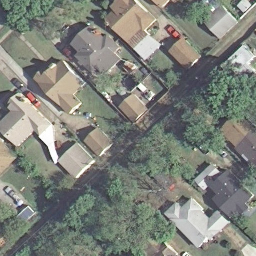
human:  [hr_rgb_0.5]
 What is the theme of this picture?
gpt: medium residential

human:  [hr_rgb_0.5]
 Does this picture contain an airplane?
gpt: no

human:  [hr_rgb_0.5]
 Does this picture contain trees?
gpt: yes

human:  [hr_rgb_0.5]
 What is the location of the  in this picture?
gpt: diagonal